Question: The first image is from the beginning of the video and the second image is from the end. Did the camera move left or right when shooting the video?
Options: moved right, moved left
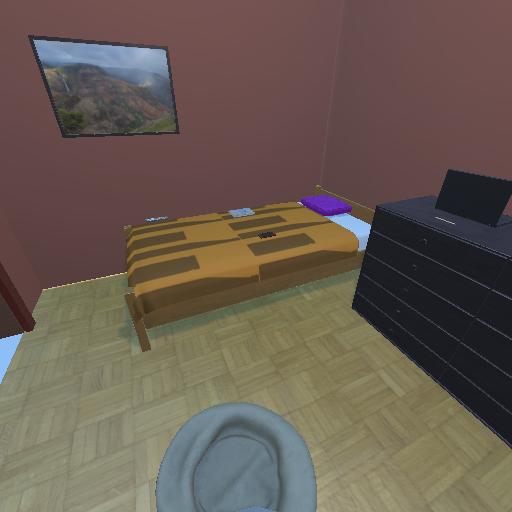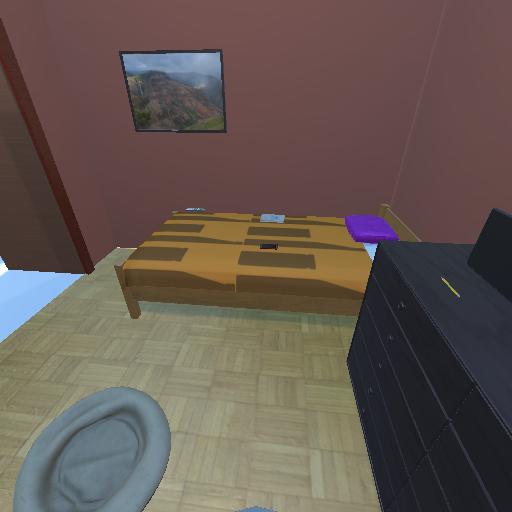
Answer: moved right